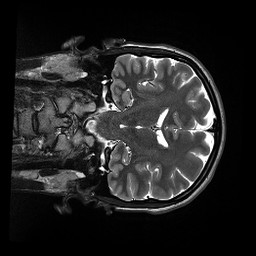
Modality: T2w
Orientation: coronal
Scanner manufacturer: siemens
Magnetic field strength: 3 T
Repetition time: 13.52 s
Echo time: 0.088 s